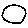
Label: circle